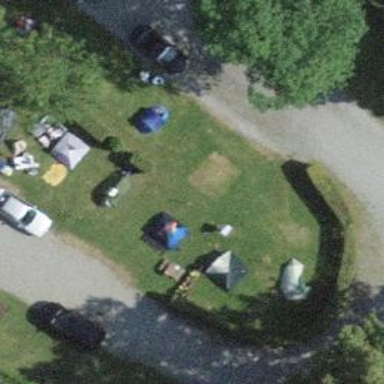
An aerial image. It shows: Camp pitch for tourism.